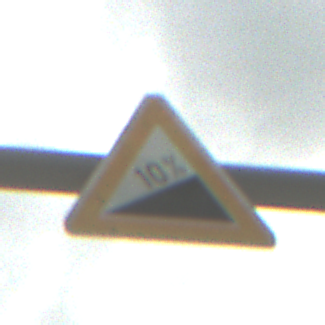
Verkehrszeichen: Steigung10
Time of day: MorningAfternoon
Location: Outdoor (Suburban)
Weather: PartlyCloudy
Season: NotSpecified
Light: Natural